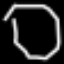
Label: octagon